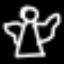
Label: angel